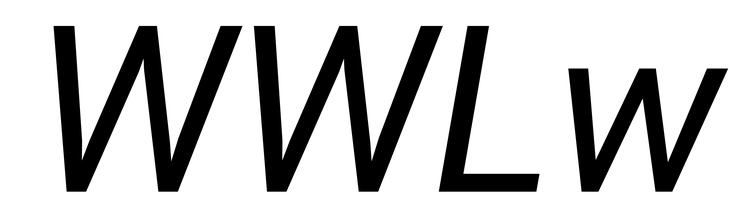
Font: Roboto-Italic_Italic